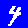
Digit: 4